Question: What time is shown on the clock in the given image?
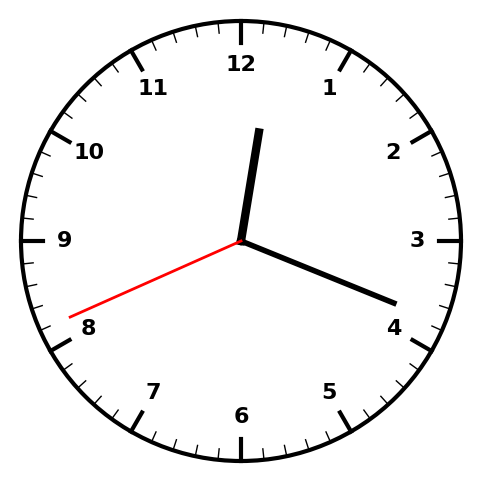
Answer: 12:18:41